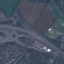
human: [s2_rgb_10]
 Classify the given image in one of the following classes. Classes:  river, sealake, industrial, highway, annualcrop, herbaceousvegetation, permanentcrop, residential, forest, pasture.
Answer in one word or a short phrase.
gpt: Highway